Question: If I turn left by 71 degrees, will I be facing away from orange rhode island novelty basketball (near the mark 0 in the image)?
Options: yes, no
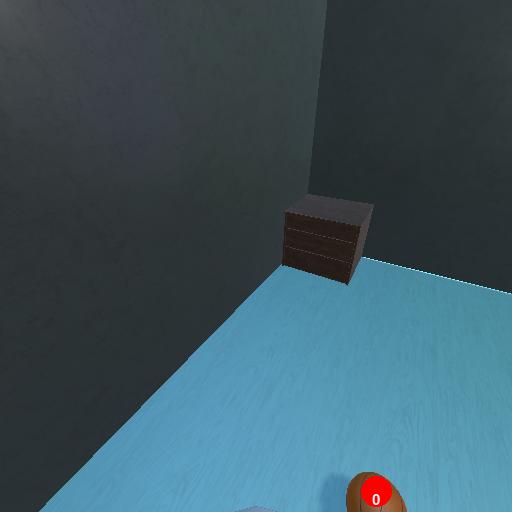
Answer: yes